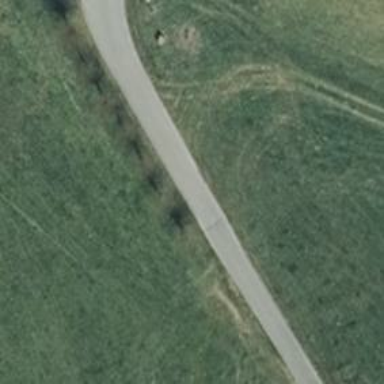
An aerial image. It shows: Unclassified road with asphalt surface and grade1 tracktype.